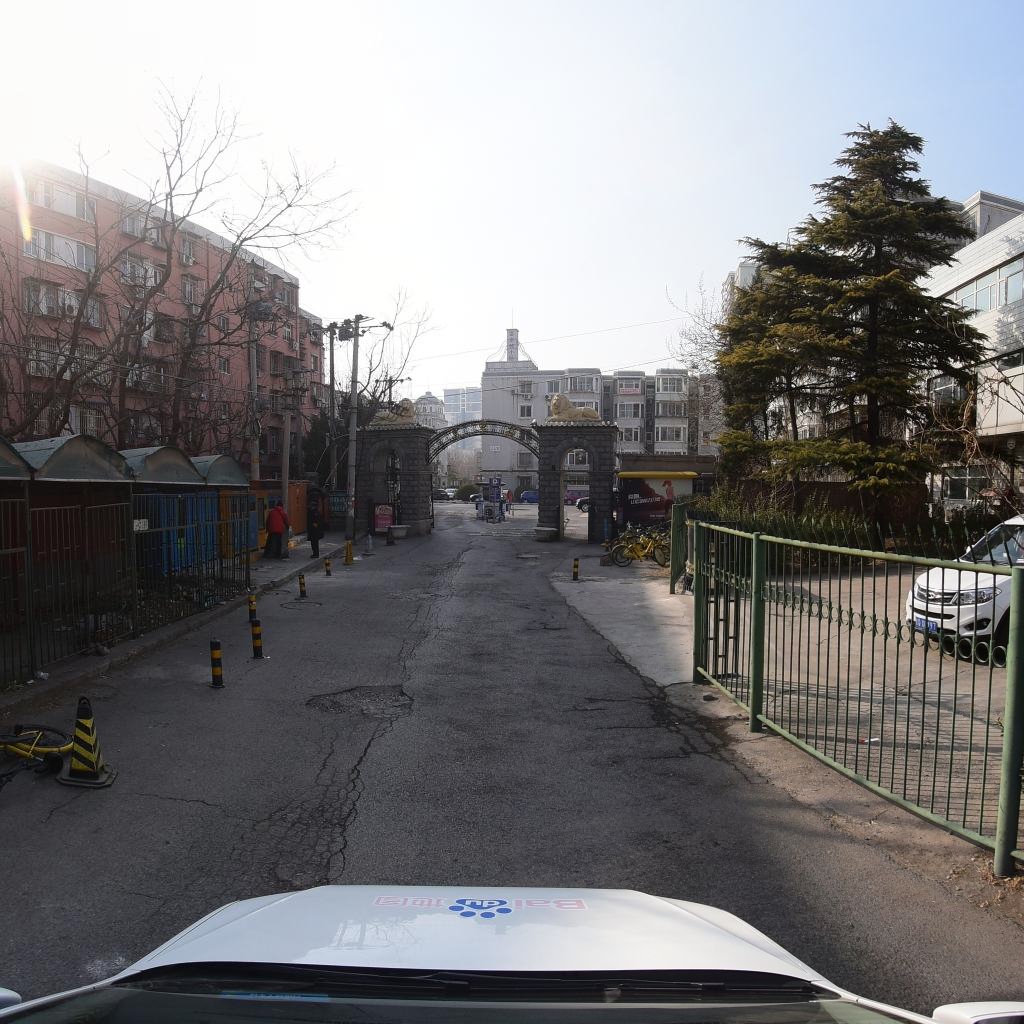
Region: Fengtai
Road damage annotations: manhole cover, alligator crack, pothole, alligator crack, longitudinal crack, manhole cover, alligator crack